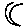
Label: moon